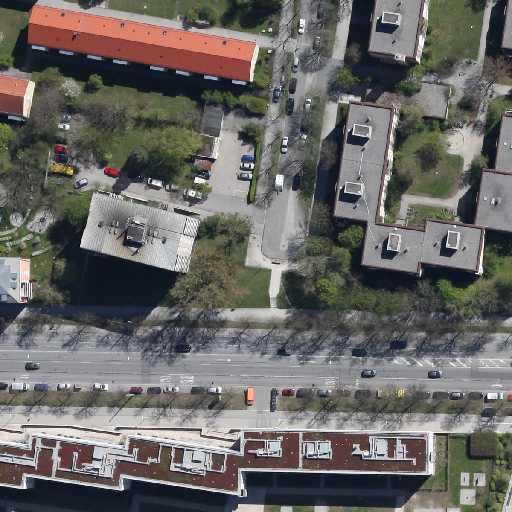
Referring expression: light-duty vehicle in the parking area